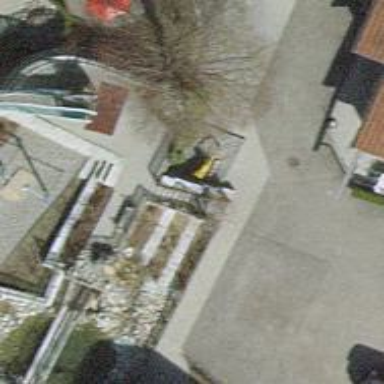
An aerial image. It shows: Miniature railway.